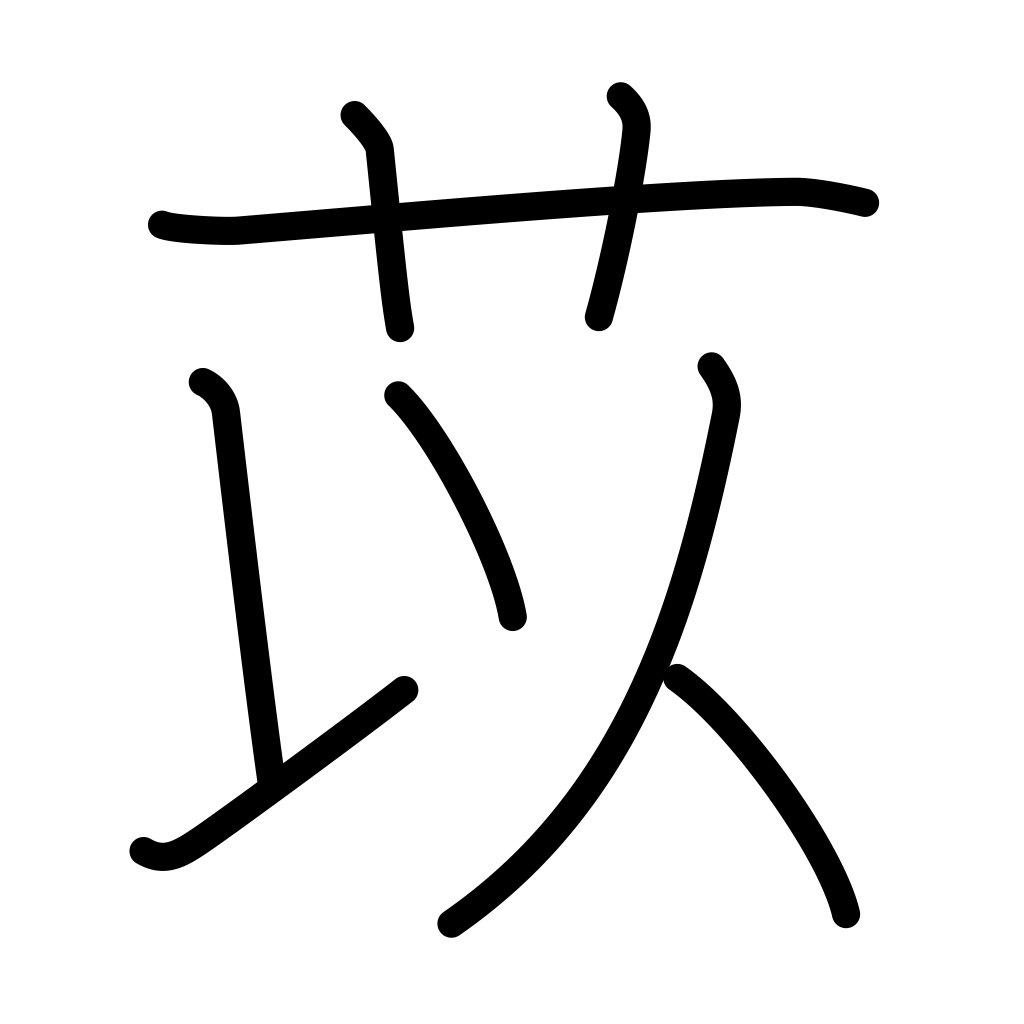
Meaning: adlay, plantain